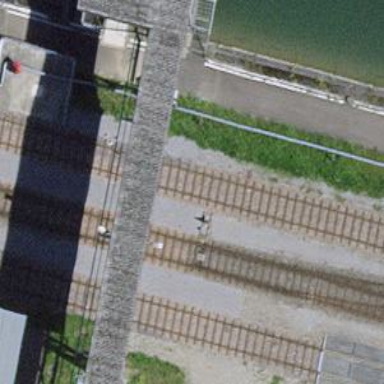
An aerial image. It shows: Rail spur service.